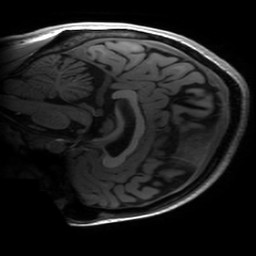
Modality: T1w
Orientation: sagittal
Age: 25
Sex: female
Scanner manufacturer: ge
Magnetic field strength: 3 T
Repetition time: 0.00724 s
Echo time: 0.0027 s